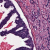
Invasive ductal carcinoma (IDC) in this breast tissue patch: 1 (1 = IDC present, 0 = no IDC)